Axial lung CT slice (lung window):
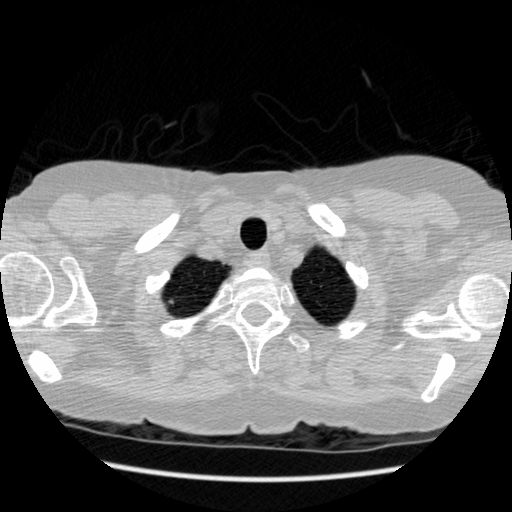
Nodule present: no